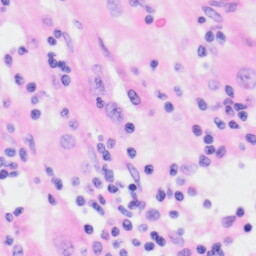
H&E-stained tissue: Kidney